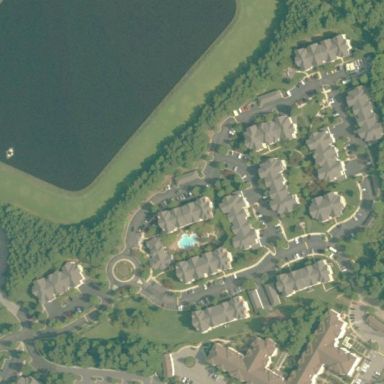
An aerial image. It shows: Apartment complex in residential neighborhood.